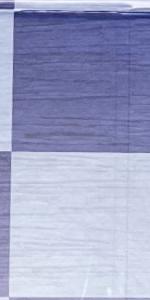
Label: Empty